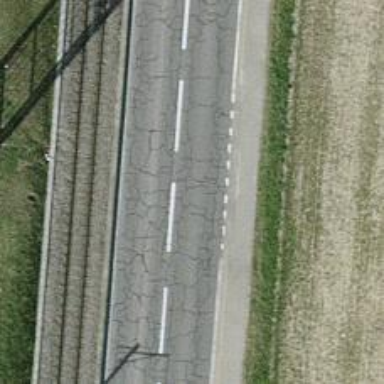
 with designated cycle lane on both sides."